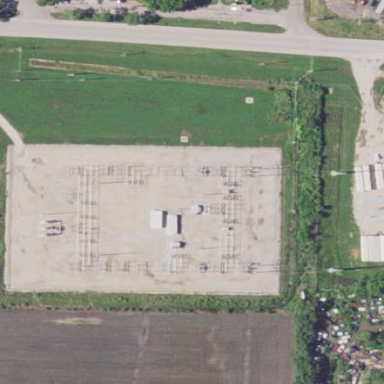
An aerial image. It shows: Distribution level power substation.